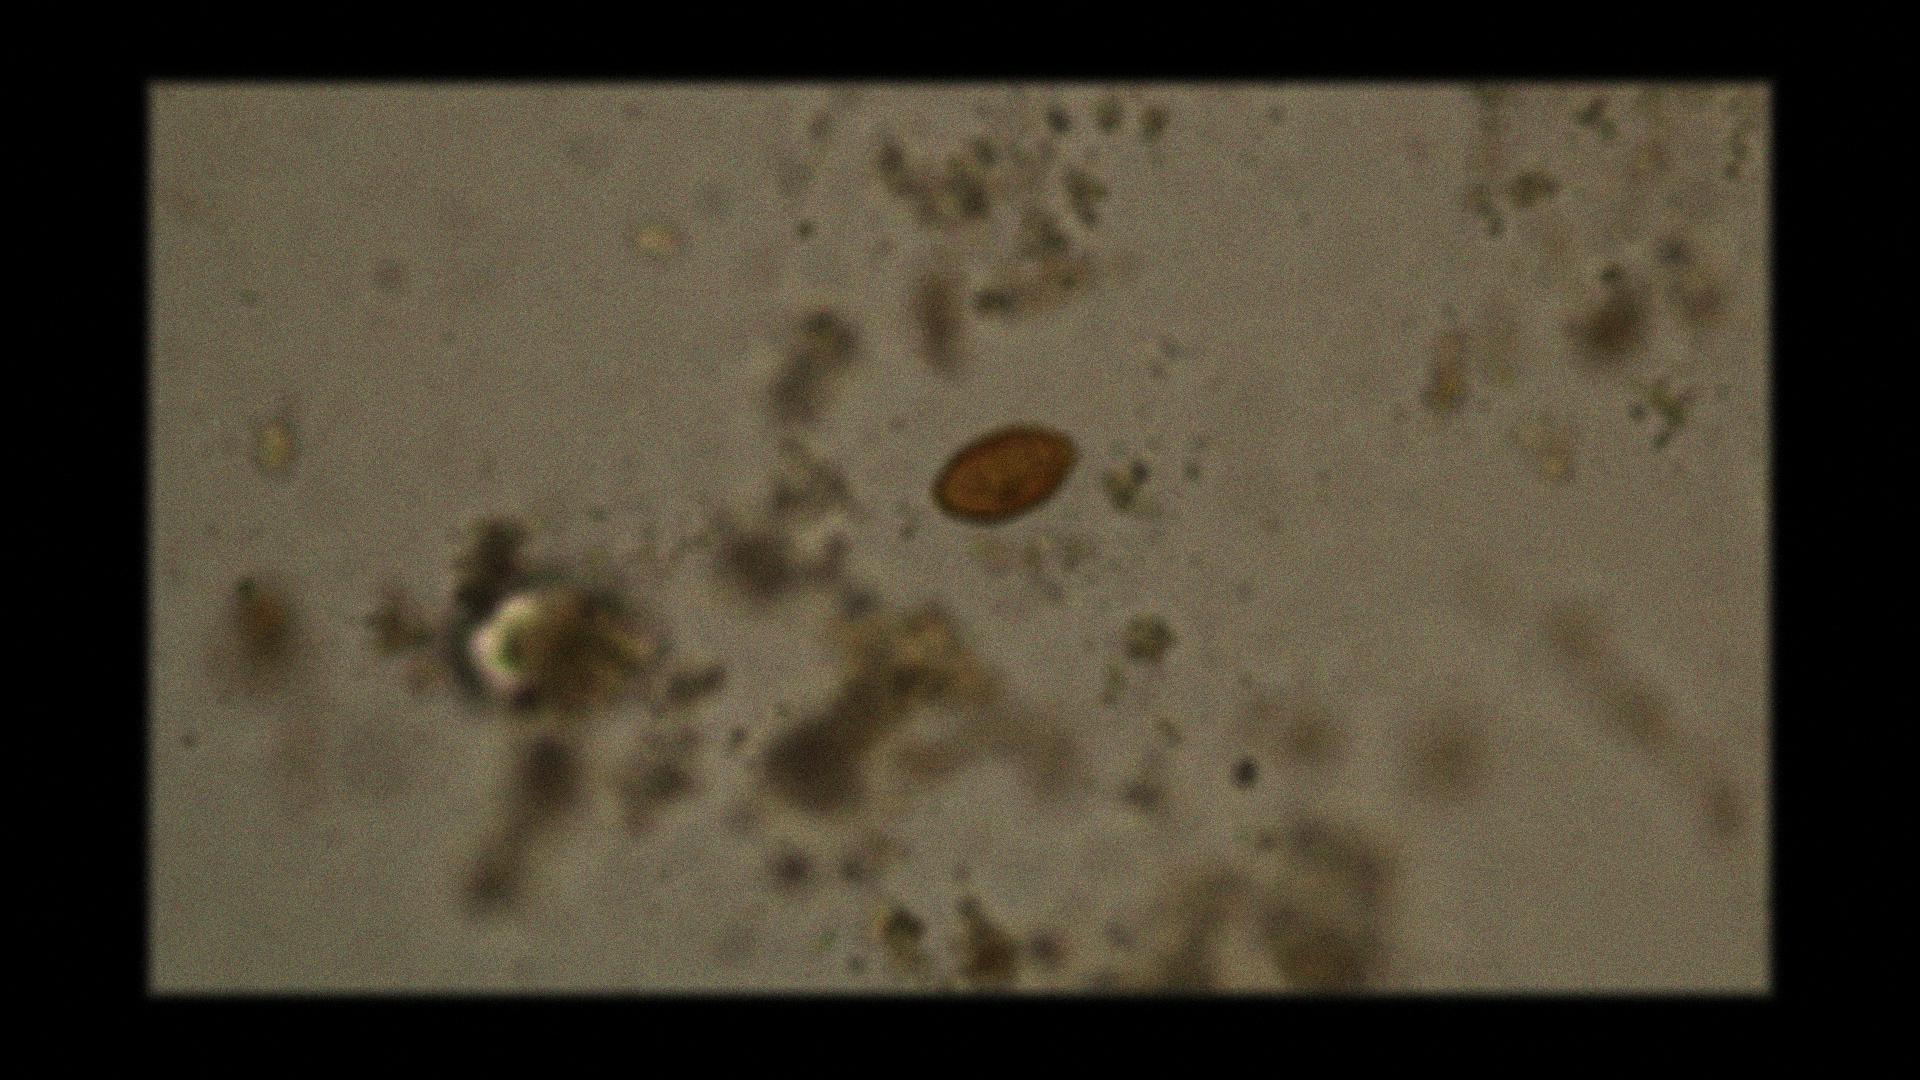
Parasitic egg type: Trichuris trichiura